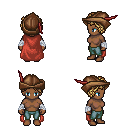
a pixel art fantasy rpg character, female body template, human, dark skin, maroon cape, teal pants, blonde curly afro hairstyle, leather cap, white cloth bandages, four views (front, back, left, right), 2x2 character sprite sheet, small pixel art, hard edges, no anti-aliasing